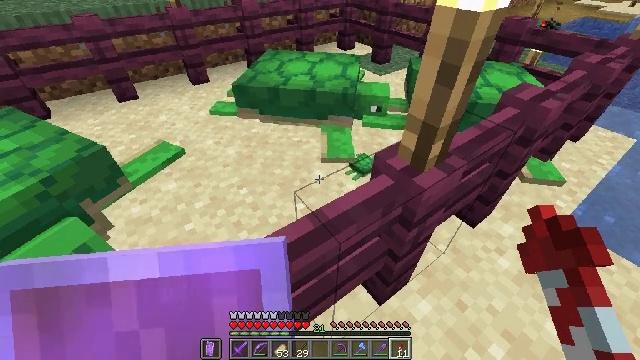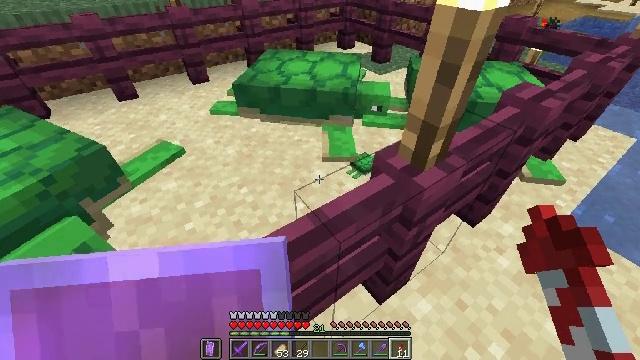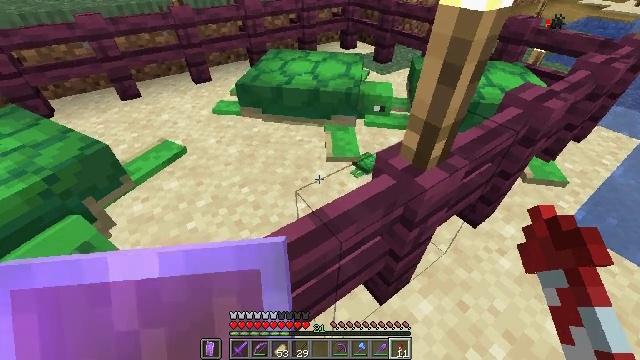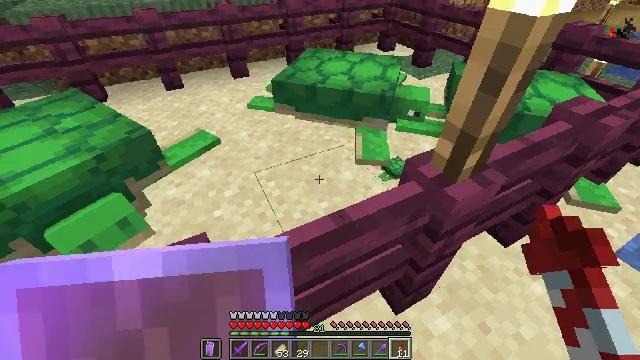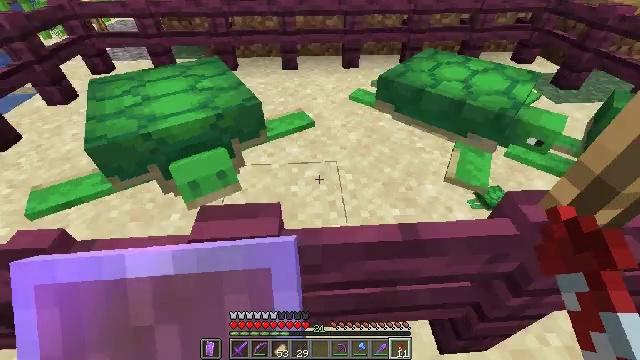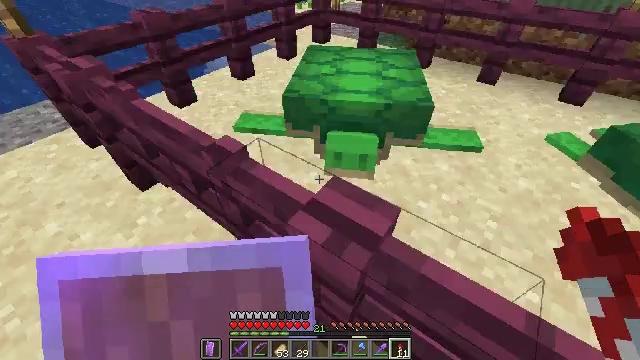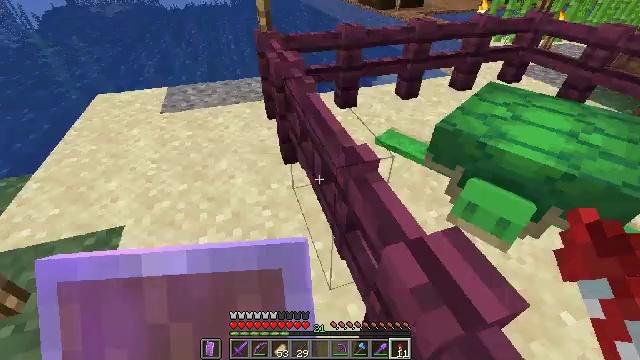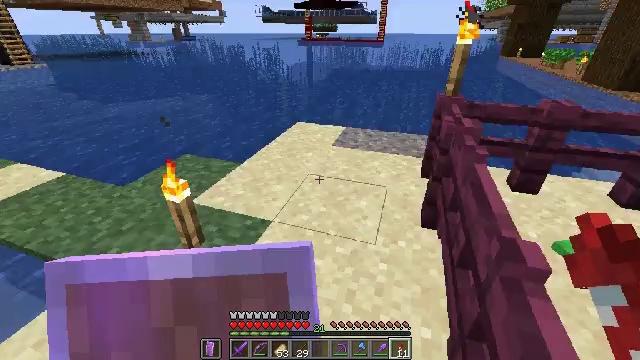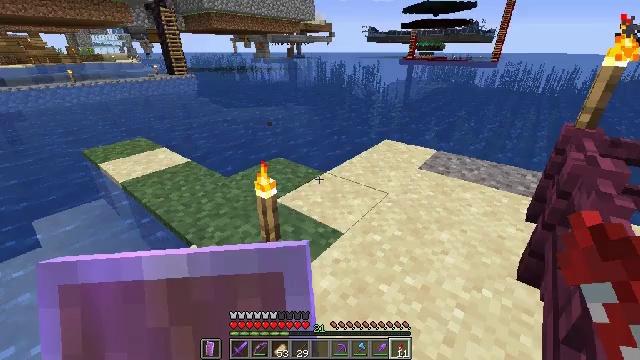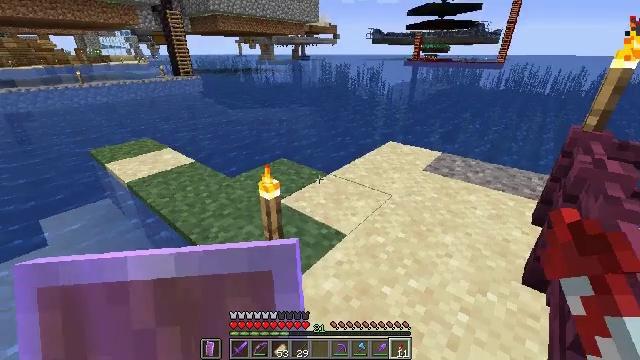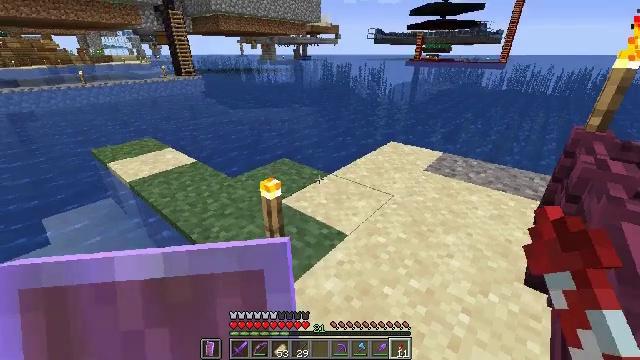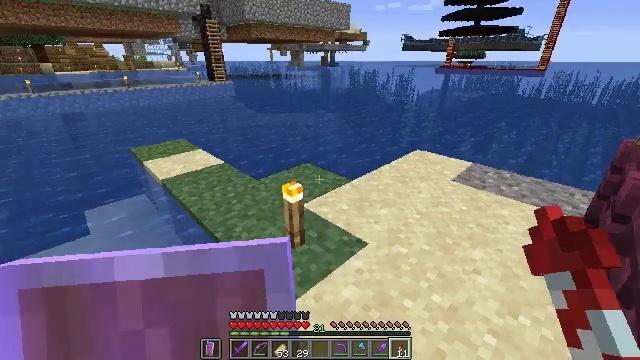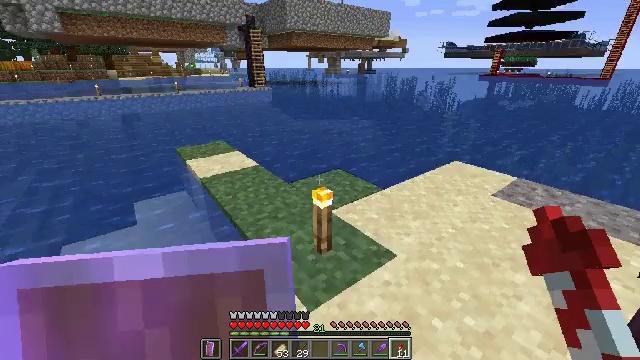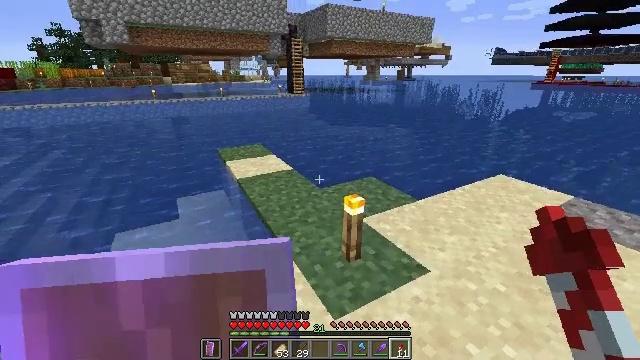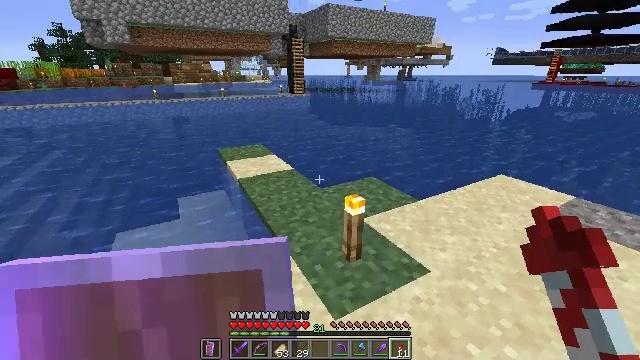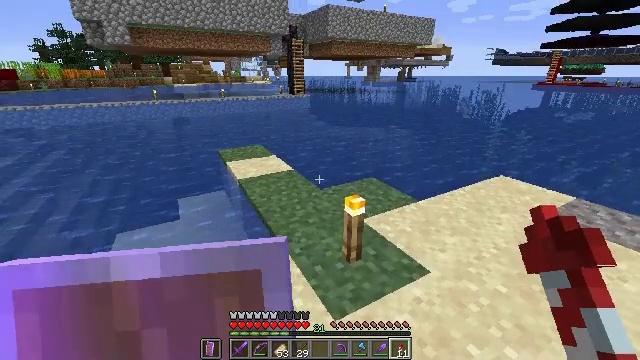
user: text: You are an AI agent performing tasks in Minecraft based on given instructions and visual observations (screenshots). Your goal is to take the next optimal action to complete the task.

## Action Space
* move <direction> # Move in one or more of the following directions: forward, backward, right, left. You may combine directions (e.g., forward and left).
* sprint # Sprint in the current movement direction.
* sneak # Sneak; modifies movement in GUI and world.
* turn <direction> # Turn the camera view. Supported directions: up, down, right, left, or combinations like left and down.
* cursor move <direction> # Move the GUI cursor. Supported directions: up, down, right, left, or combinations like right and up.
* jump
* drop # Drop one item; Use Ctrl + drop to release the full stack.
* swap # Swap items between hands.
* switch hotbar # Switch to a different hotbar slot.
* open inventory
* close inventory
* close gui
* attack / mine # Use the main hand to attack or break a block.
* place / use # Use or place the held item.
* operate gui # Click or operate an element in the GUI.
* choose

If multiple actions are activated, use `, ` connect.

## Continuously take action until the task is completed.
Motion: motion action
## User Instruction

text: Drop wheat seeds.
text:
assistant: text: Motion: no_op
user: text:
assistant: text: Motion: no_op
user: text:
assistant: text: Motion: turn left
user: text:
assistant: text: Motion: turn left and down
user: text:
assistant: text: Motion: turn left
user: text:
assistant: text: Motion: turn left and up
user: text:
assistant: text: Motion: turn left and up
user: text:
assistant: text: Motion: turn left and up
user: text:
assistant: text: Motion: no_op
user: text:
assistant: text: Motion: no_op
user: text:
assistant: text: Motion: turn left and up
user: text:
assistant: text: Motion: turn left and up
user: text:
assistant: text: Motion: turn left and up
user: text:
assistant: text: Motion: no_op
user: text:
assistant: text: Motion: no_op
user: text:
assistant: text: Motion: move forward
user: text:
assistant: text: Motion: move forward
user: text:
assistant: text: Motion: move forward
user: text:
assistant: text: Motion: move forward
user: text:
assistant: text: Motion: move forward
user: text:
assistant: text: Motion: move forward
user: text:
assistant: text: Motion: move forward
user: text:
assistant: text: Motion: move forward
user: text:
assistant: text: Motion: move forward
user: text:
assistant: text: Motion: move forward
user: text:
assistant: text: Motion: move forward
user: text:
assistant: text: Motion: move forward, turn right
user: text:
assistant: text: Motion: move forward, turn right and up
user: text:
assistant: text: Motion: turn right
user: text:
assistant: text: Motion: no_op